Interaction volume radius: 5 \u00c5
Interaction volume height: 30 \u00c5
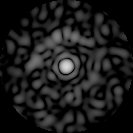
Disorder parameter: 0.7871